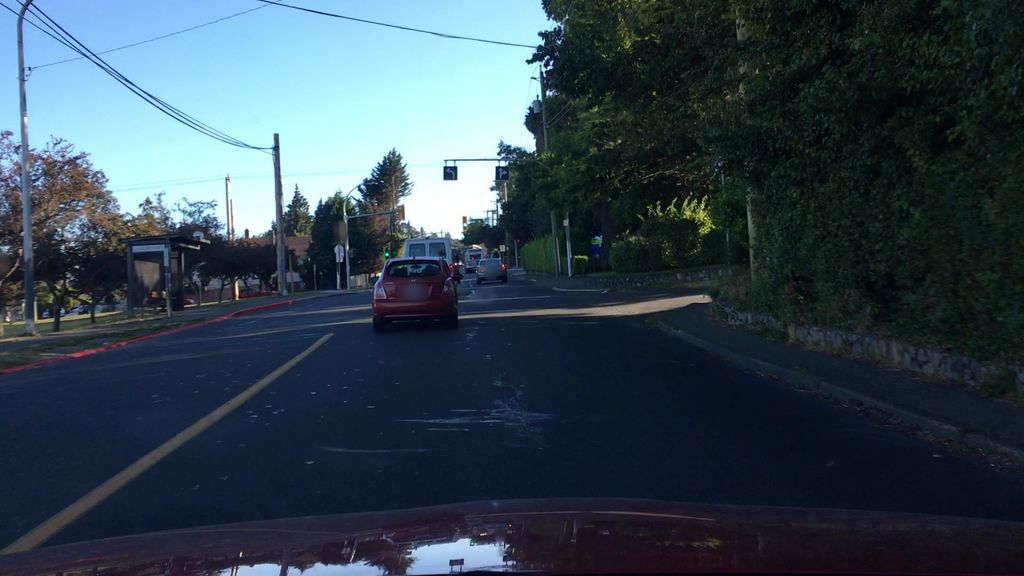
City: victoria